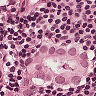
Metastatic tissue present: yes